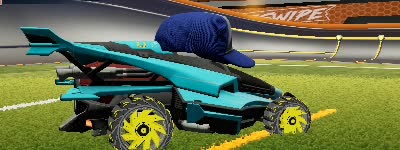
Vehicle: aftershock